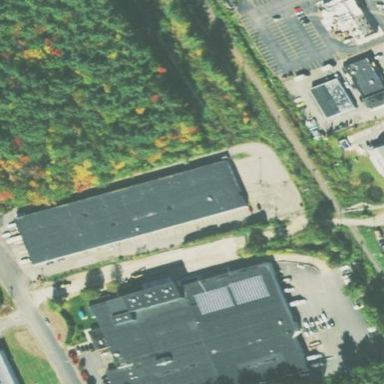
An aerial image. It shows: Building used as fitness center.